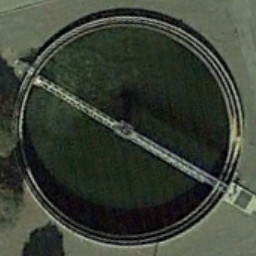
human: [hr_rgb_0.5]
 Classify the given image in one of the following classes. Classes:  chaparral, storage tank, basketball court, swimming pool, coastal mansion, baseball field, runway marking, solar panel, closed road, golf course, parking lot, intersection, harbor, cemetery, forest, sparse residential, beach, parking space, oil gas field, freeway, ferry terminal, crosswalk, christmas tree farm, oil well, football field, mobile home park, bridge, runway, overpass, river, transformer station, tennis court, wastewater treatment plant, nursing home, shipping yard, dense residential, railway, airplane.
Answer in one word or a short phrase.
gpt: wastewater treatment plant